Question: I'm implementing an image copy function like Photos.app (with UIPasteboard). Like Photos.app I would like to display a "Copy" popover button :

Is there an official API to create this button or do I have to do it my self ?
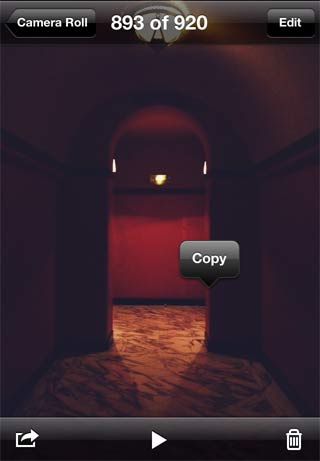
Answer: You can use 'UIMenuController' .